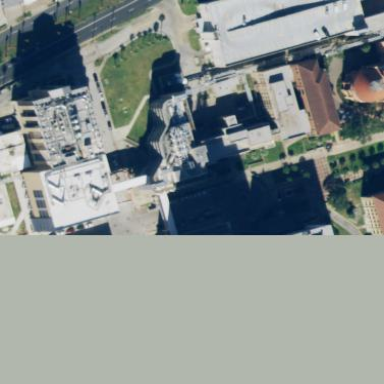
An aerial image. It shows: Part of university building.